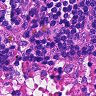
Metastatic tissue present: no